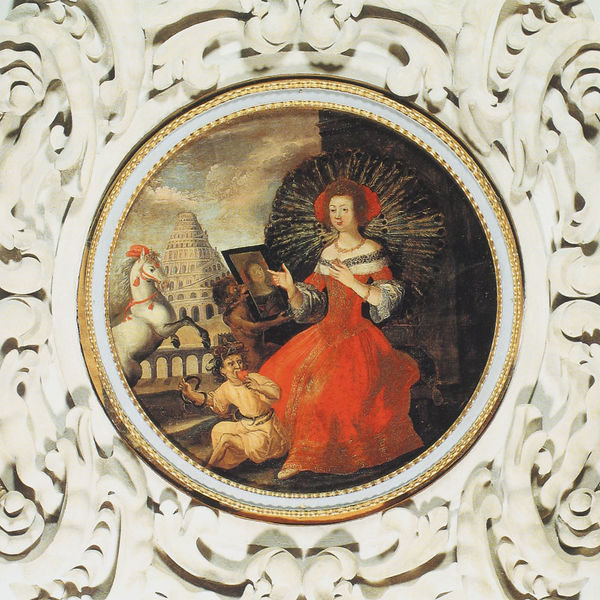
Titel: Festsaal des Klosters St. Benedikt
Künstler: Kaspar Feichtmayr
Standort: Benediktbeuern, Kloster St. Benedikt (EU - D - Bayern - Oberbayern)
Schlagwörter: gemälde, himmel, weiß, frau, kleid, marmor, schmuck, ausblick, rot, jung, wand, federn, kragen, bild, spiegel, gewand, gold, kostüm, decke, kind, kreis, pferd, turm, affe, apfel, kette, essen, weib, wandgemälde, stuck, narr, schlange, medallie, pfau, arkaden, ross, rundbögen, medusa, schlangen, deckengemälde, babel, rotes kleid, babylon, pfauenfedern, turm zu babel, turn zu babel